Field crop: tomato
Growth stage: 1
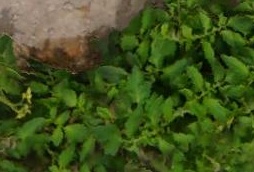
Species: tomato